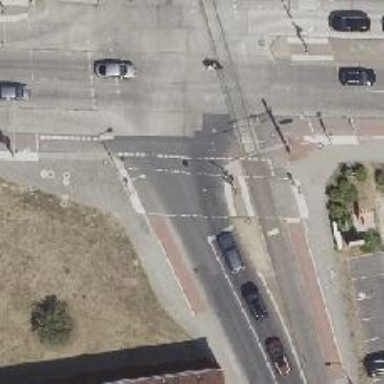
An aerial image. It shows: Secondary road with separate sidewalks on both sides. The road has asphalt surface.